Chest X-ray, AP view. Patient: 22 years old, sex M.
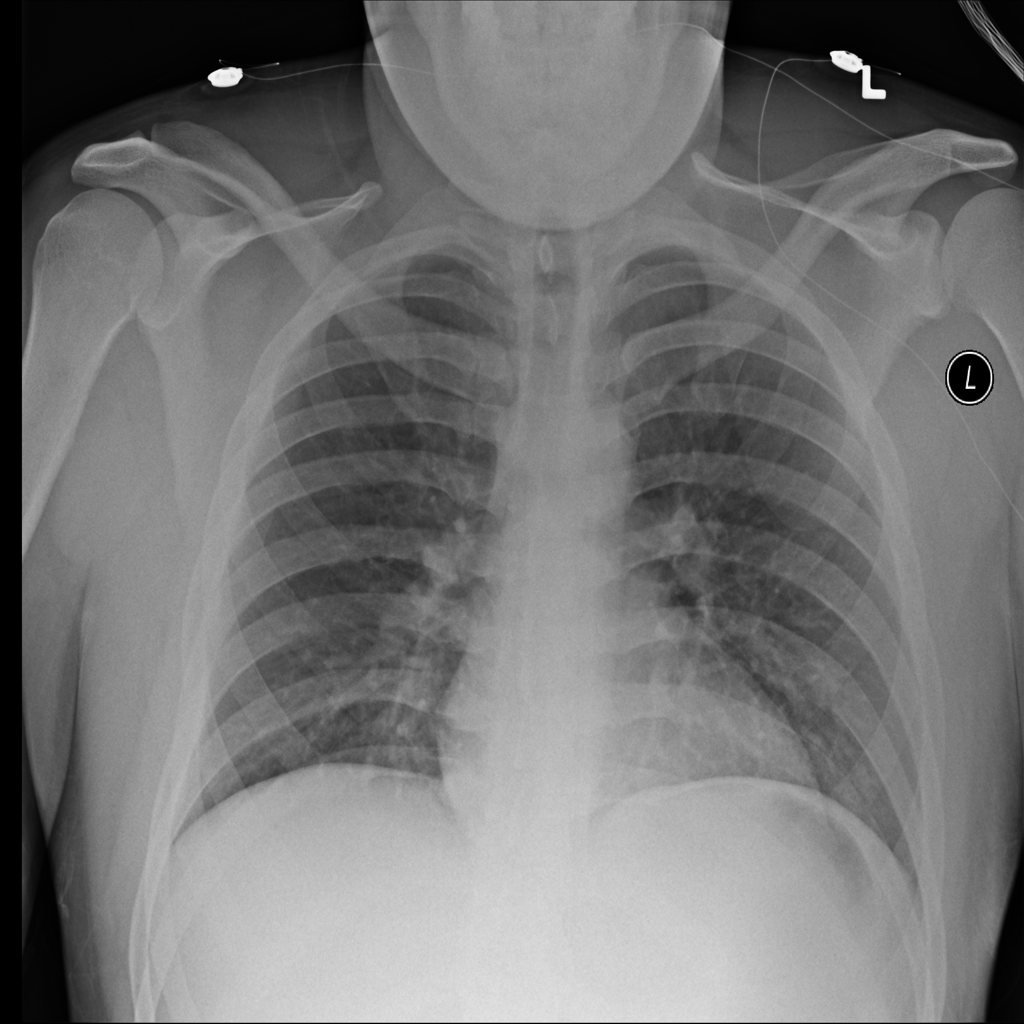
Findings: No Finding